Chest X-ray:
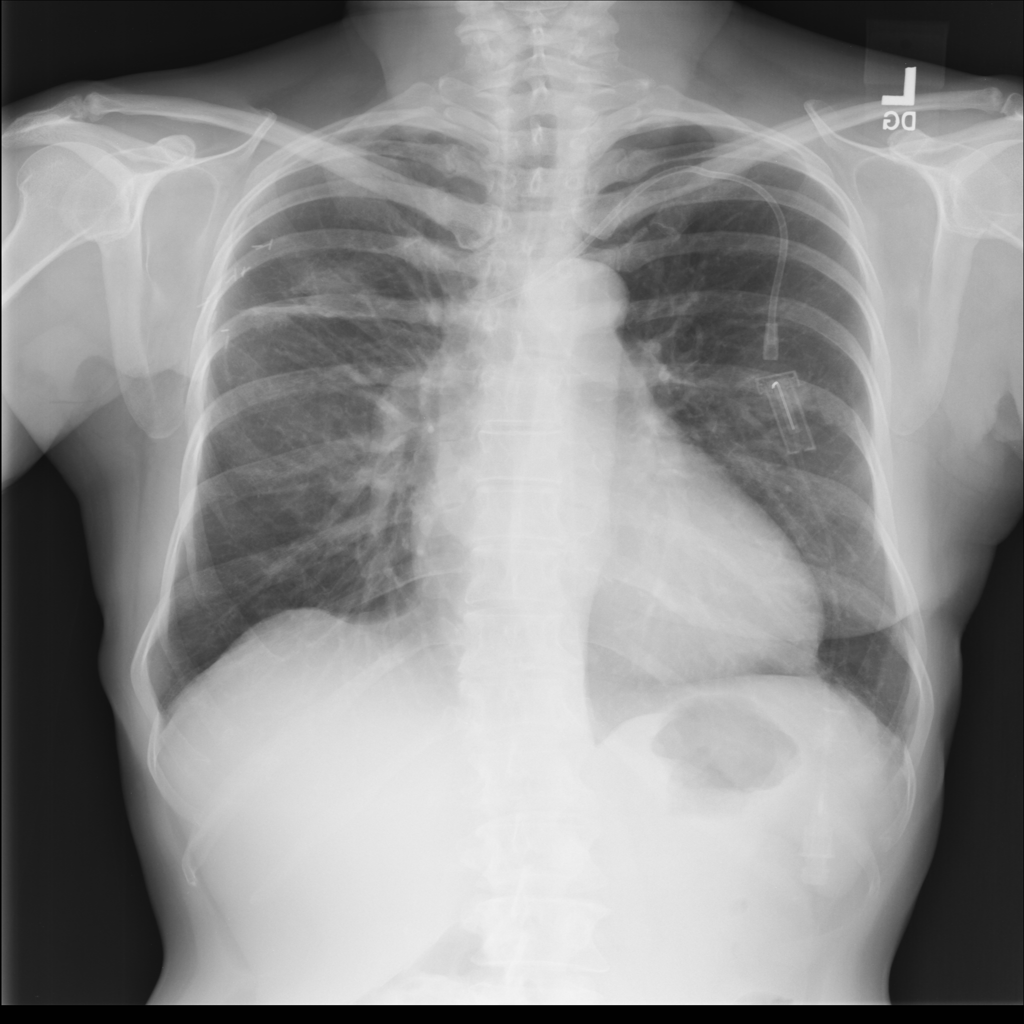
Findings: Consolidation
No abnormal finding: no